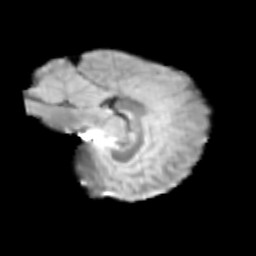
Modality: T2w
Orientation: sagittal
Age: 14
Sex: female
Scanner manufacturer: siemens
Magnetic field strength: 3 T
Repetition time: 3.8 s
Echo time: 0.07 s